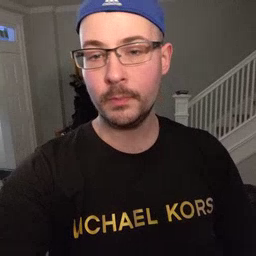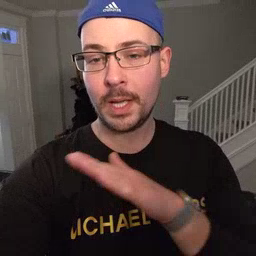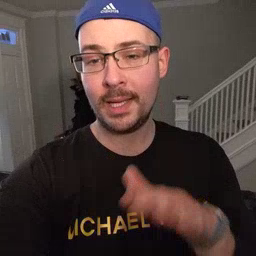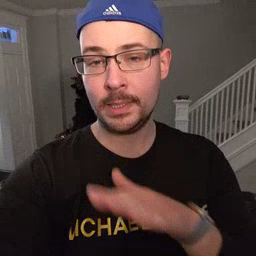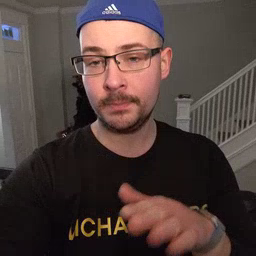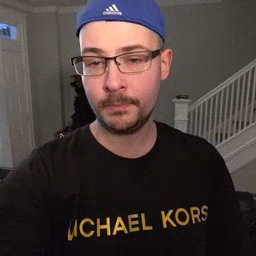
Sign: clean